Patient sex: M
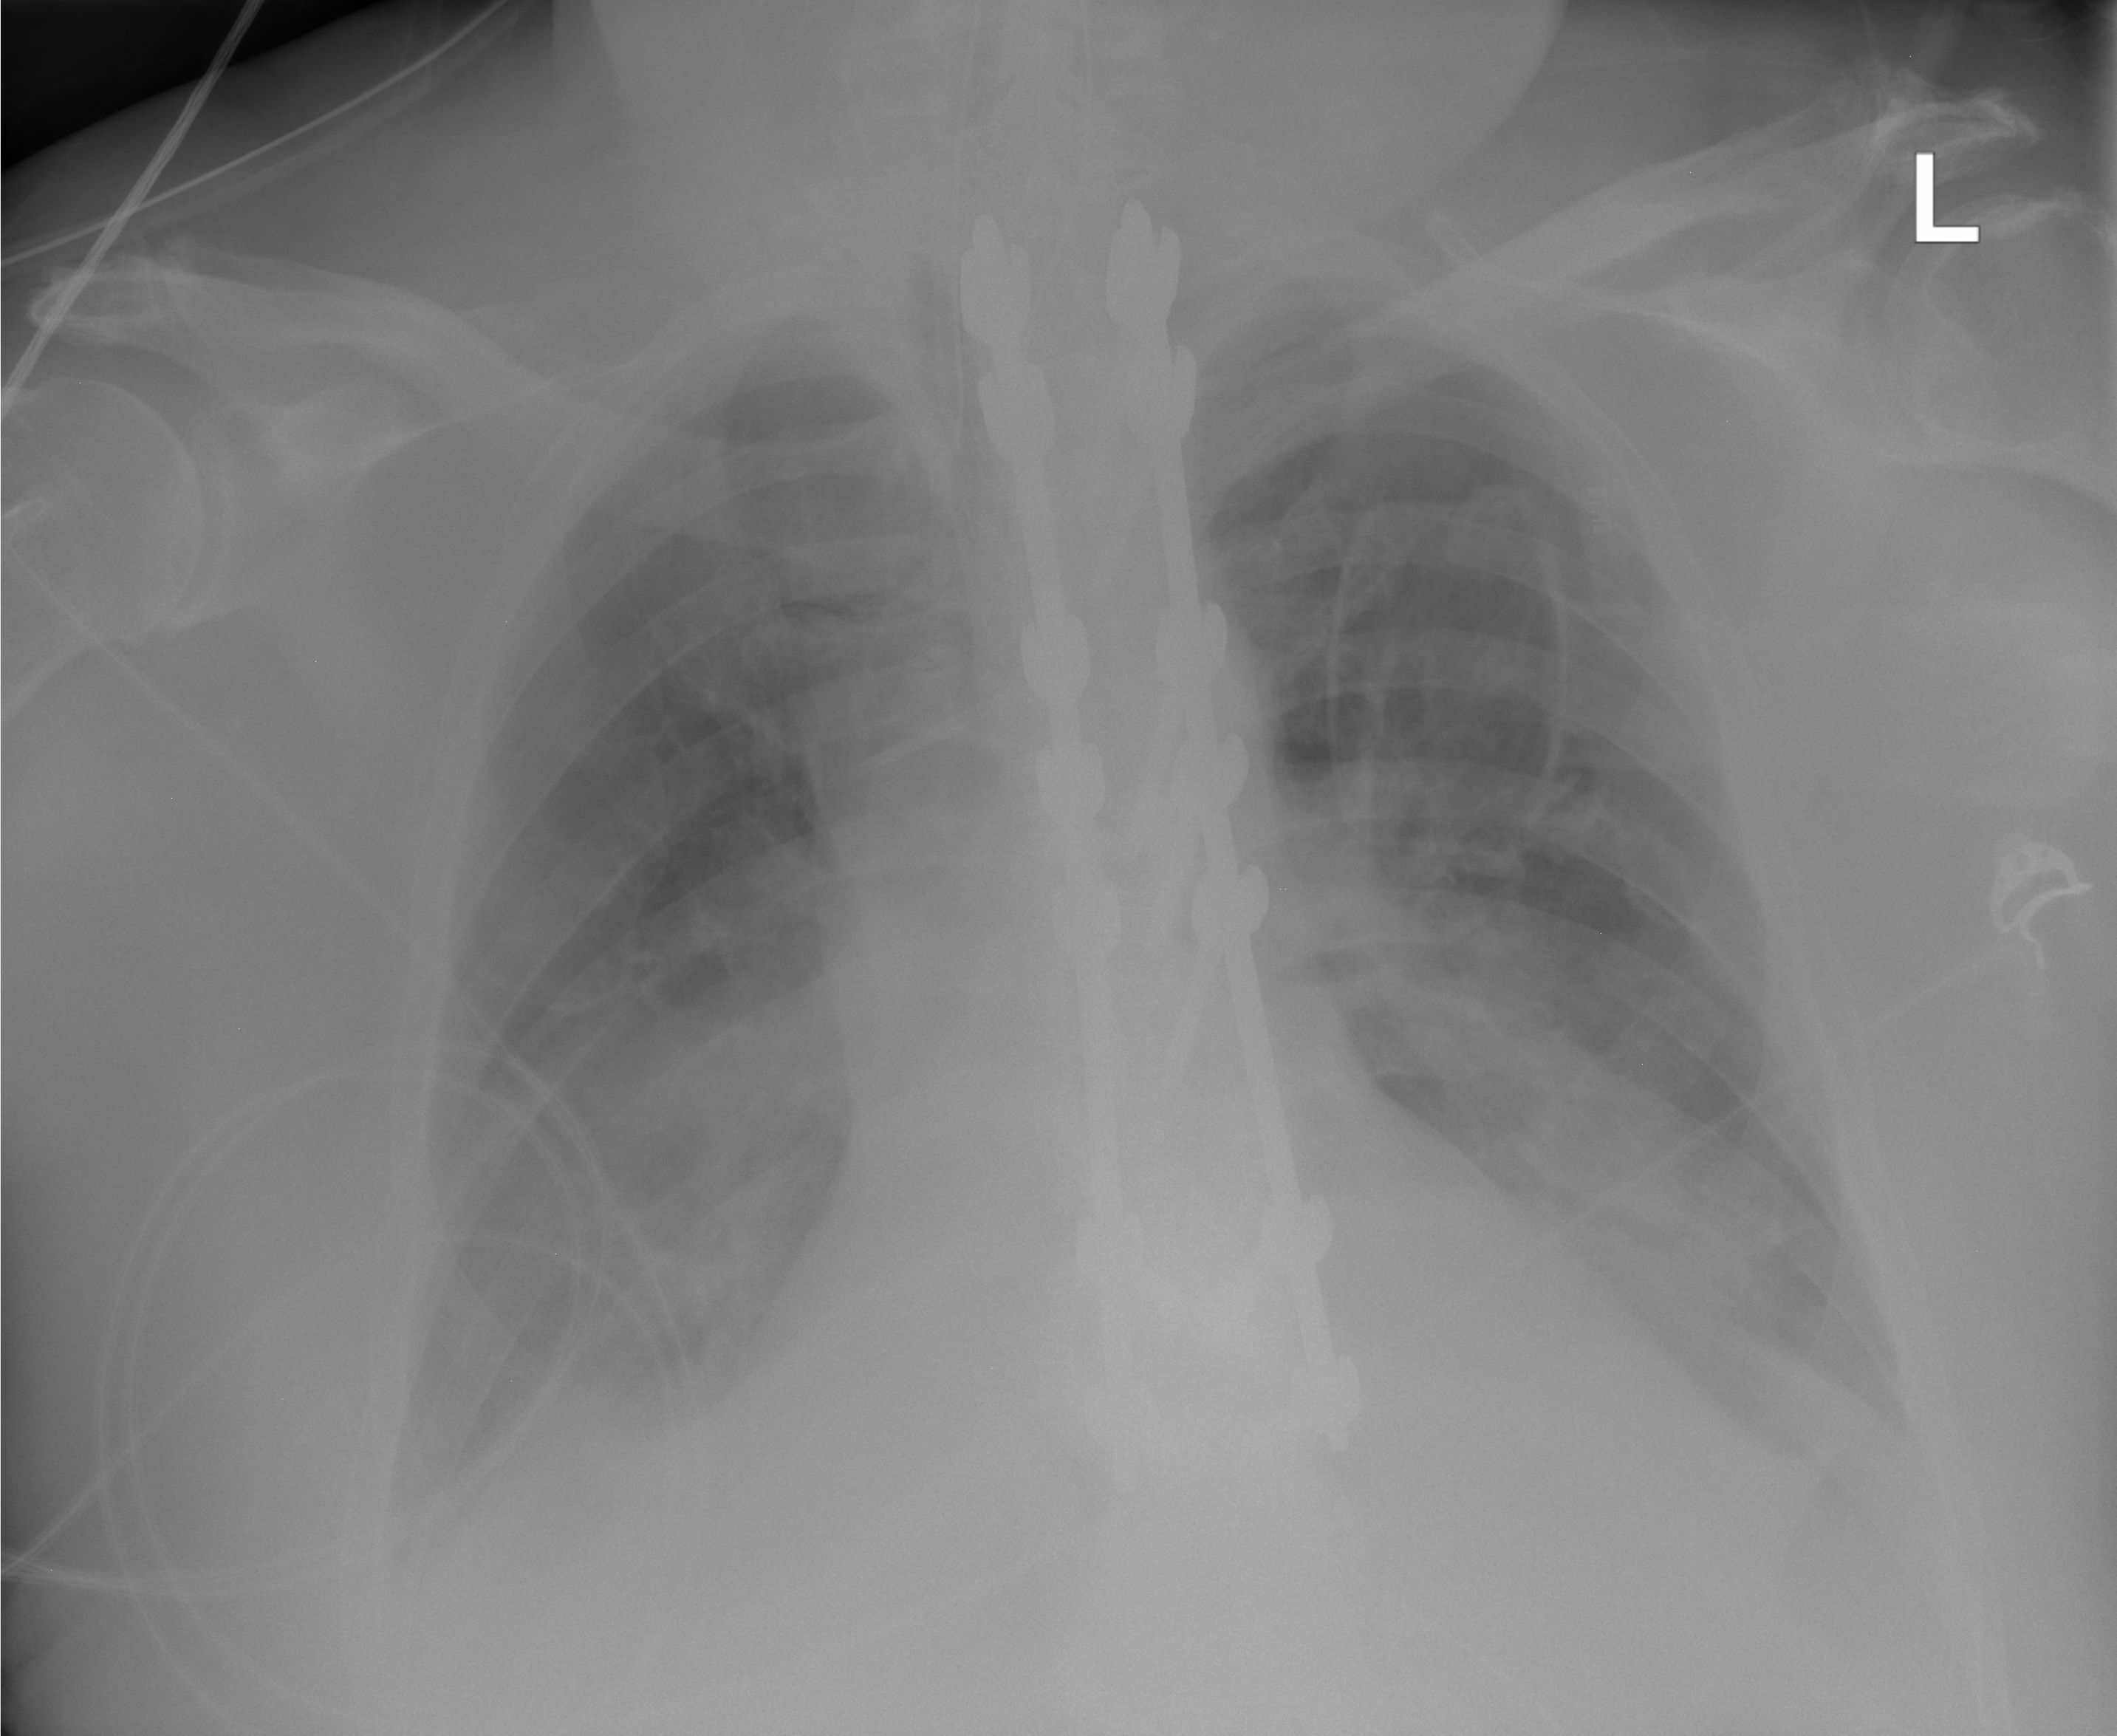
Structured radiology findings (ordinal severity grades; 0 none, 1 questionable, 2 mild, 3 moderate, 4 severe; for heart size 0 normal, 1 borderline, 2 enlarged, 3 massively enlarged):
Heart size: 0
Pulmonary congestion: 0
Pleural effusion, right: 2
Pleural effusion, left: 2
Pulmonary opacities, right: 2
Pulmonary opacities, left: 2
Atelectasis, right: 2
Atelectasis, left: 2